Aerial crown-view tile of a tropical tree (Barro Colorado Island, Panama), acquired 20250616:
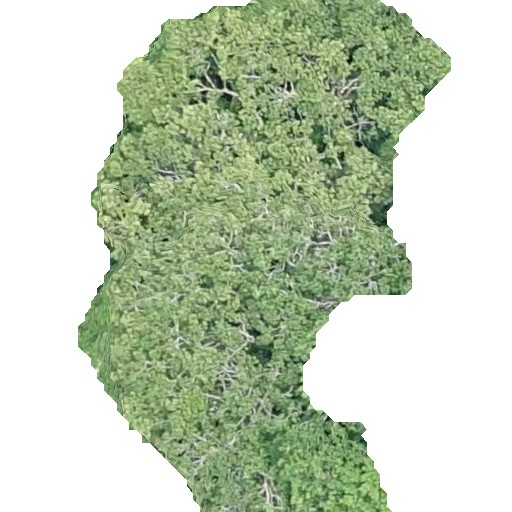
Species: Sterculia apetala
GBIF accepted scientific name: Sterculia apetala
Crown area: 199.886 m²